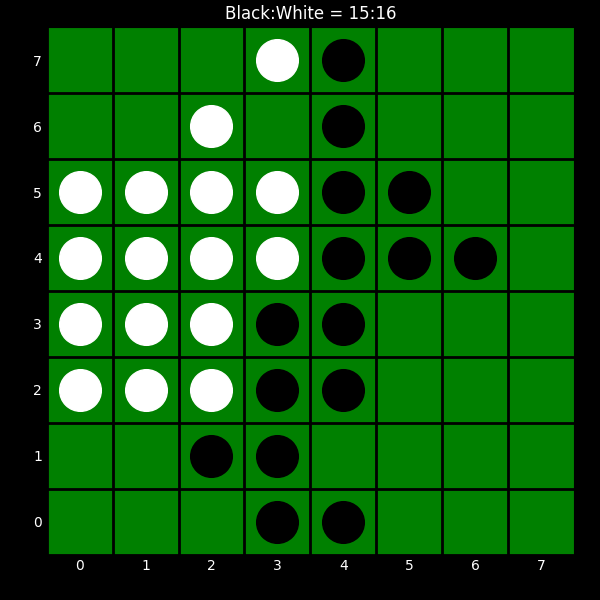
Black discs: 15
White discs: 16